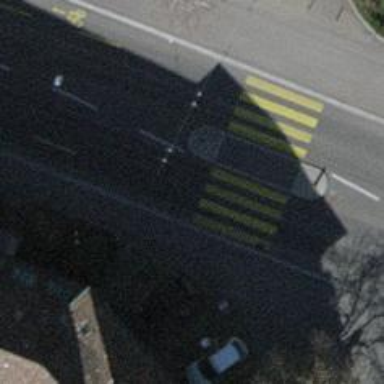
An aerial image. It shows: Kerb barrier.